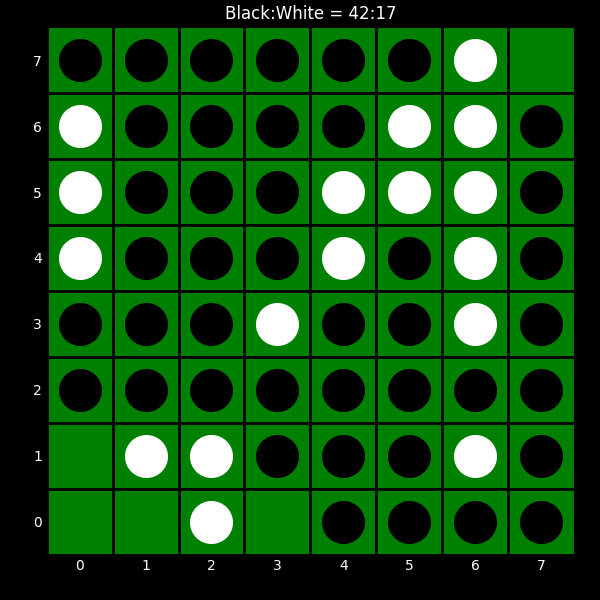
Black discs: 42
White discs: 17